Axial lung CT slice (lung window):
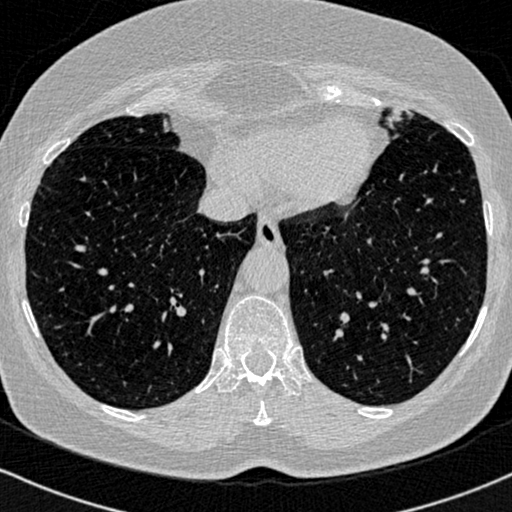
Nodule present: no